Field crop: maize
Growth stage: 2
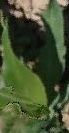
Species: maize